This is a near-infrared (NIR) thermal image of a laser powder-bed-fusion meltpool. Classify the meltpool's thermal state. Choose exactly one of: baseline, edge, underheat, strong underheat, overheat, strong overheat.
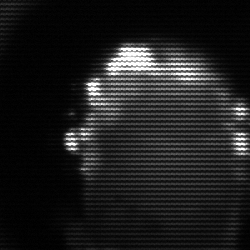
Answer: baseline